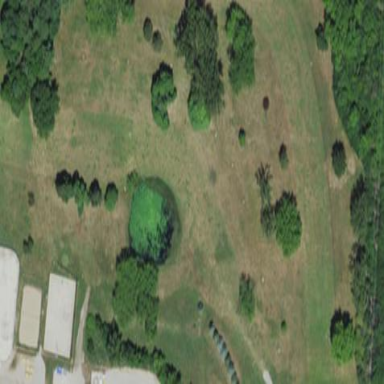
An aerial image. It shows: Scenic golf fairway.